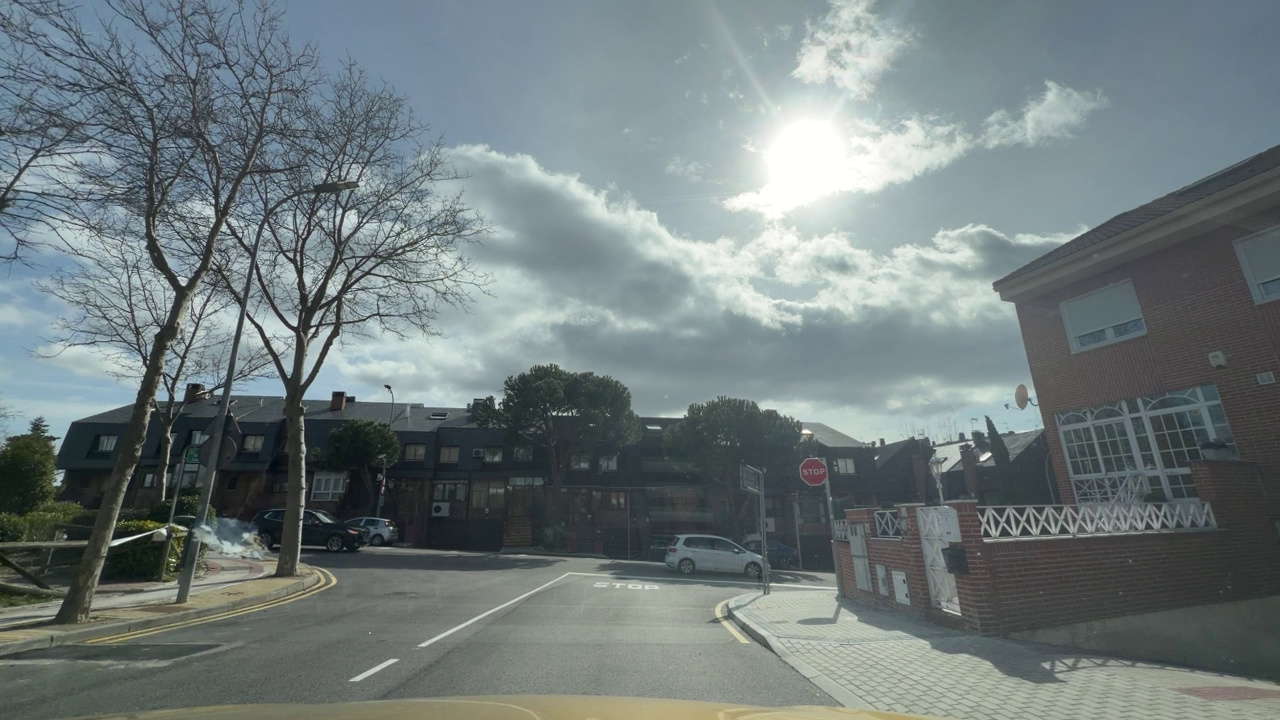
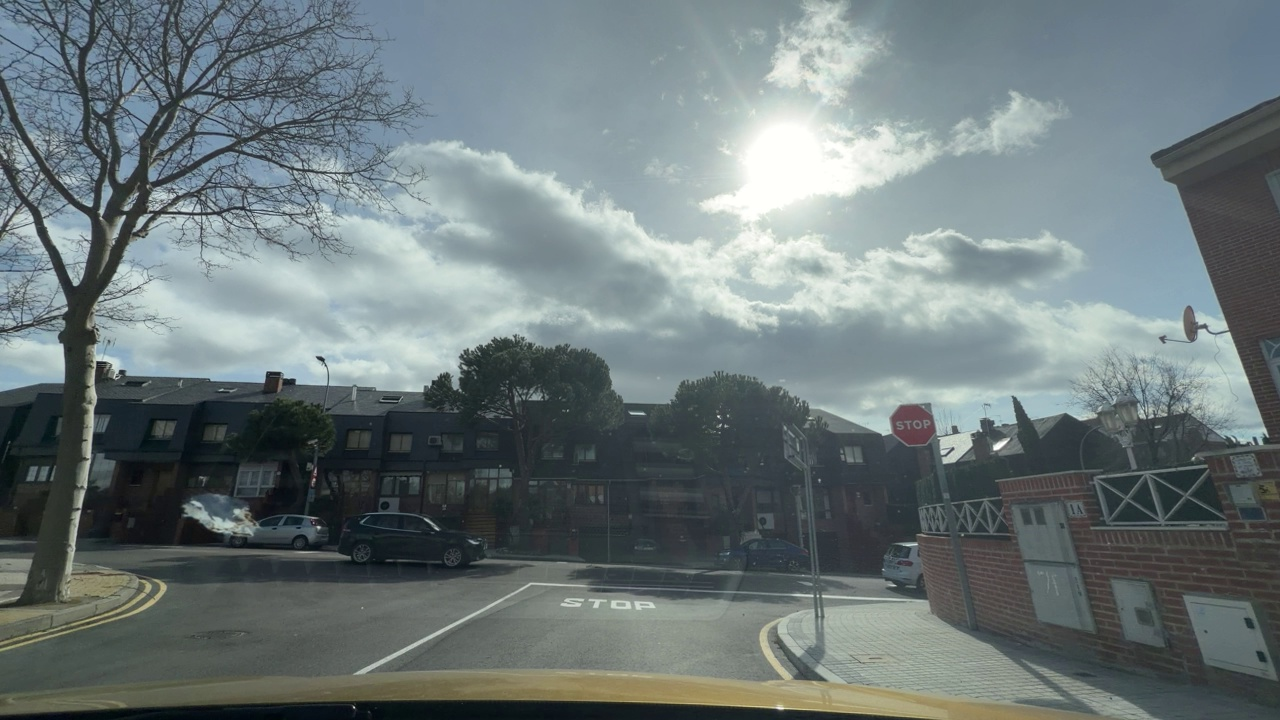
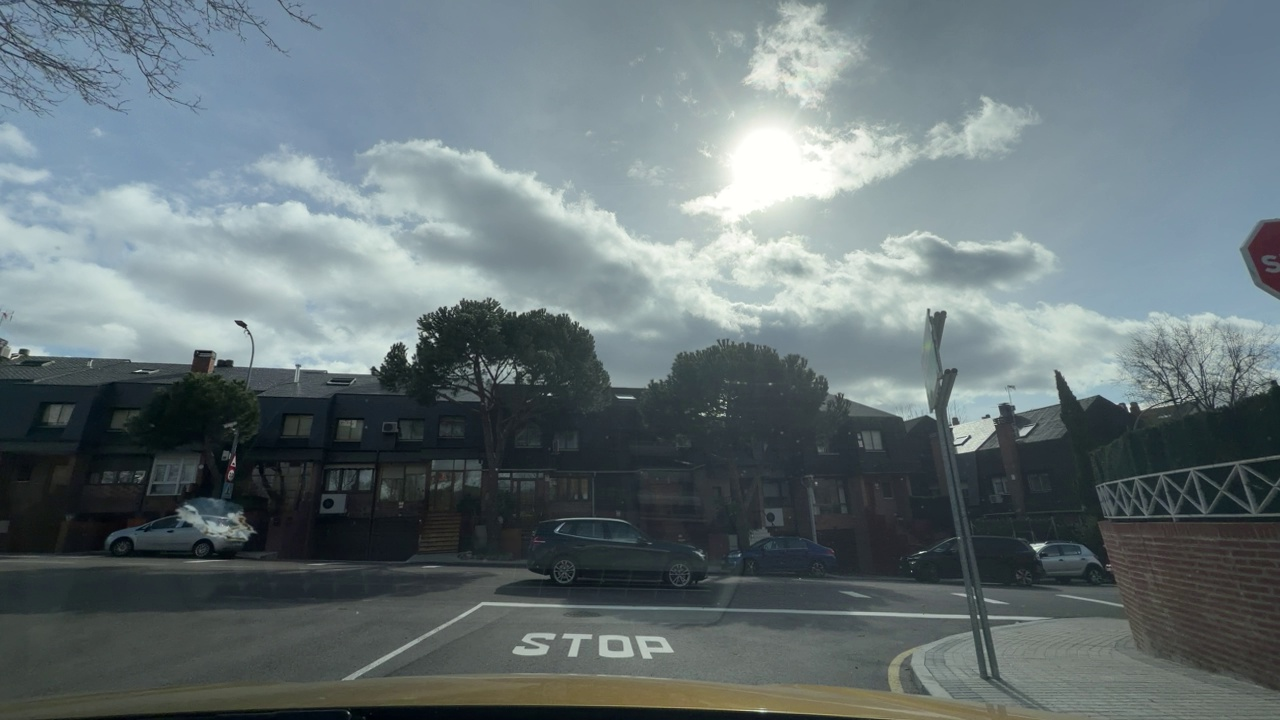
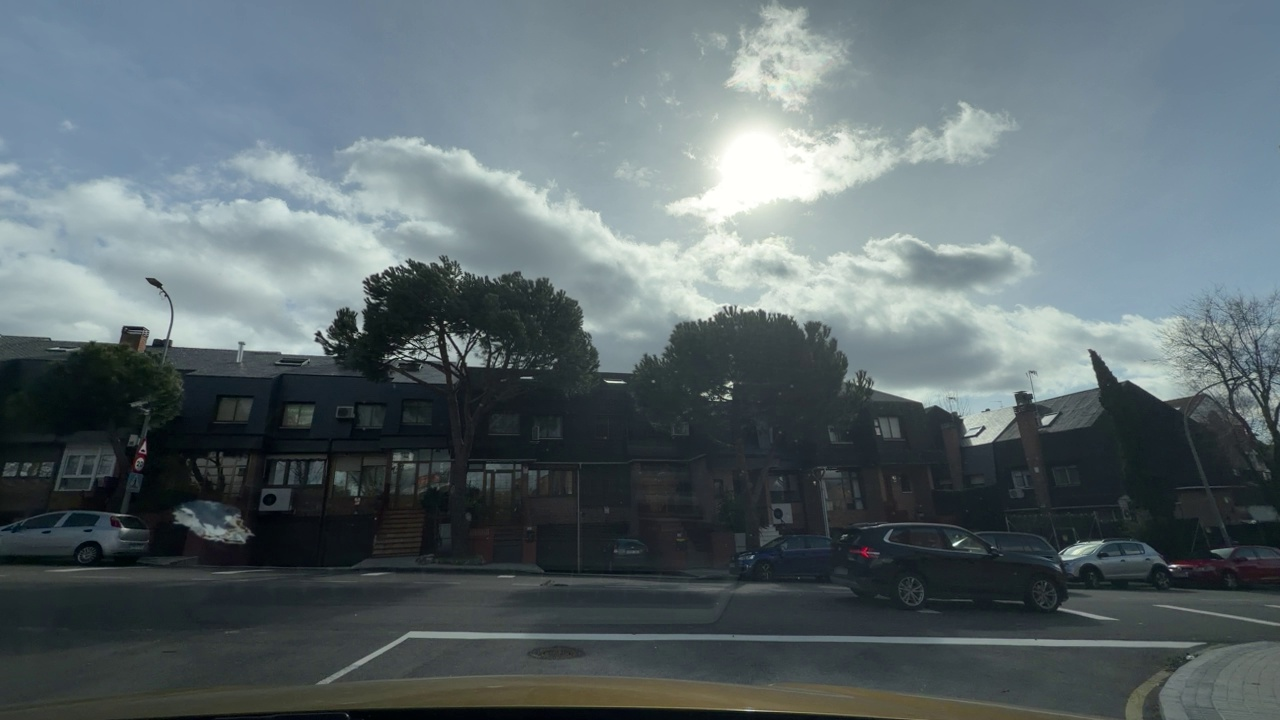
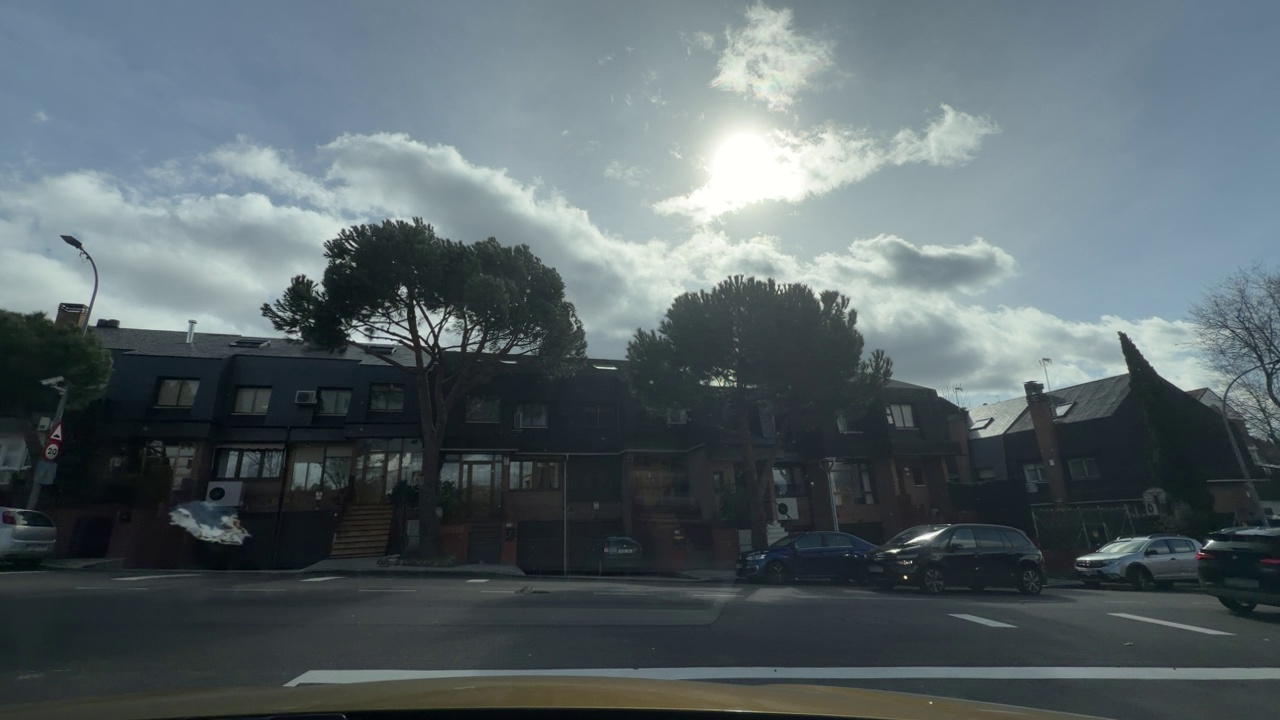
Situation: Intersection road
Question: Is there an intersection ahead in the ego direction of travel?
Answer: Yes
Reasoning: There is an intersection in the ego direction of travel going in the right direction

Situation: Intersection road
Question: Do lane markings remain continuous through the intersection in the ego lane?
Answer: No
Reasoning: The ego lane ends with a stop sign but does not remain continuous at the intersection

Situation: Intersection road
Question: Is there a visible gap or discontinuity in the ego lane markings?
Answer: No
Reasoning: The lane has hard markings with no discontinuity appearing in the scene

Situation: Intersection road
Question: Do lane markings from two different lanes converge into a single lane?
Answer: No
Reasoning: The lanes do not converge there is simply an ending of ego lane and continuation of another direction